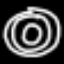
Label: donut